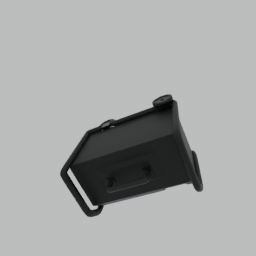
Label: mechanical